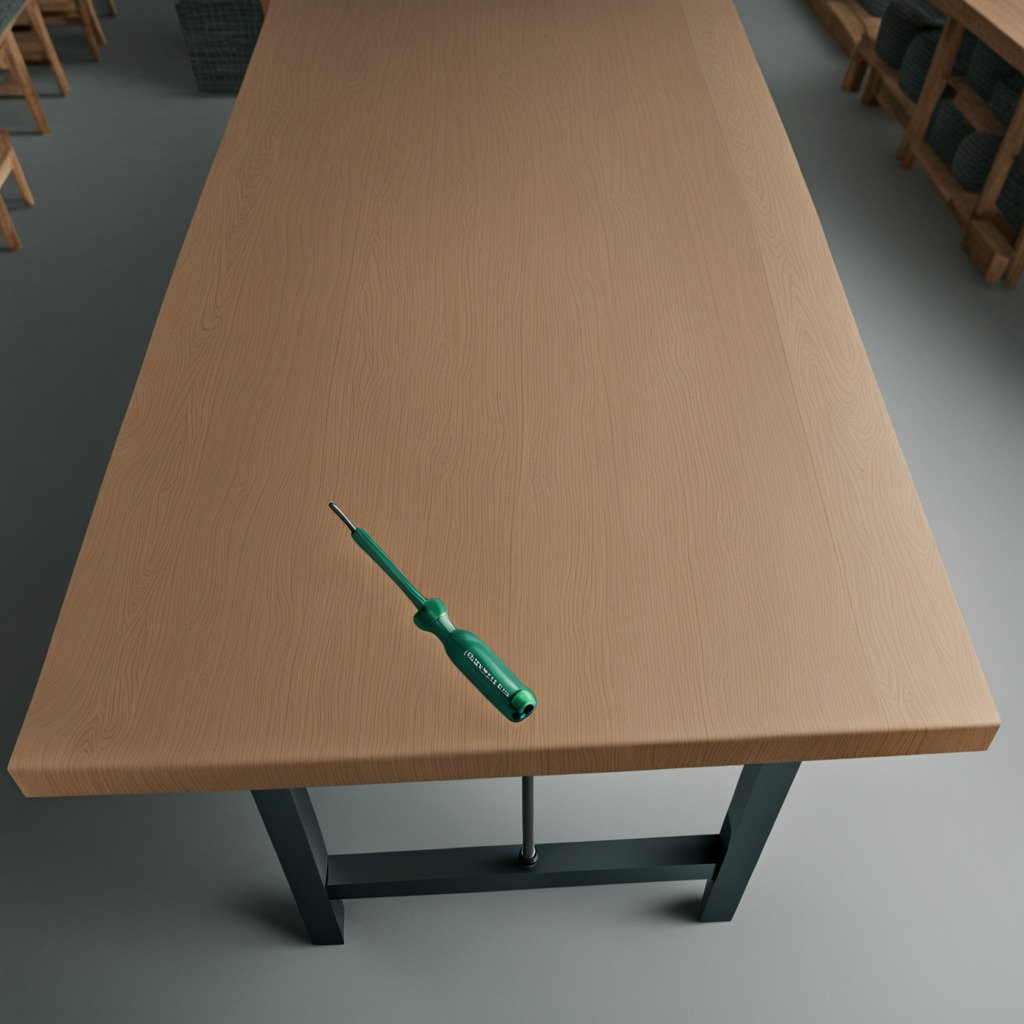
A screwdriver lies on a workbench inside a coastal fishing gear workshop.